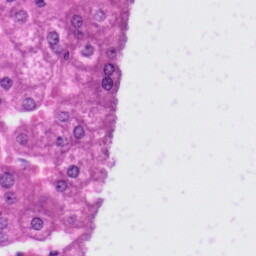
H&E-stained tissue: Liver